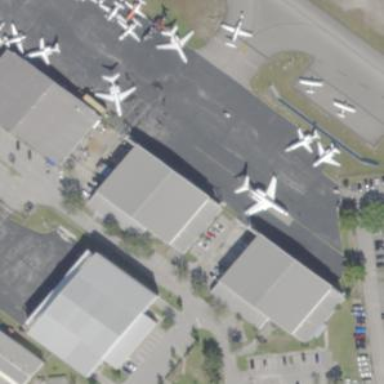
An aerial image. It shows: Hangar located at airport.